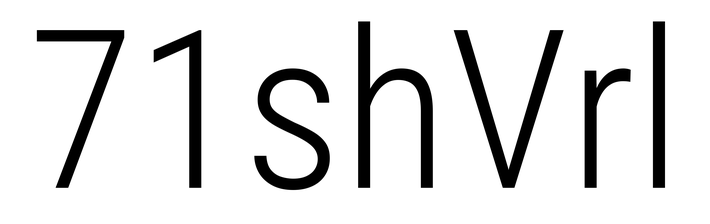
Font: Roboto_Condensed_Light